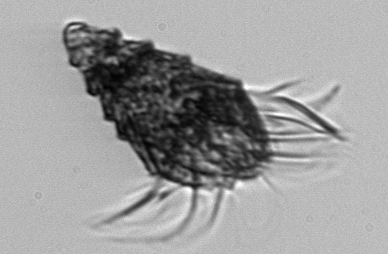
Label: Laboea_strobila